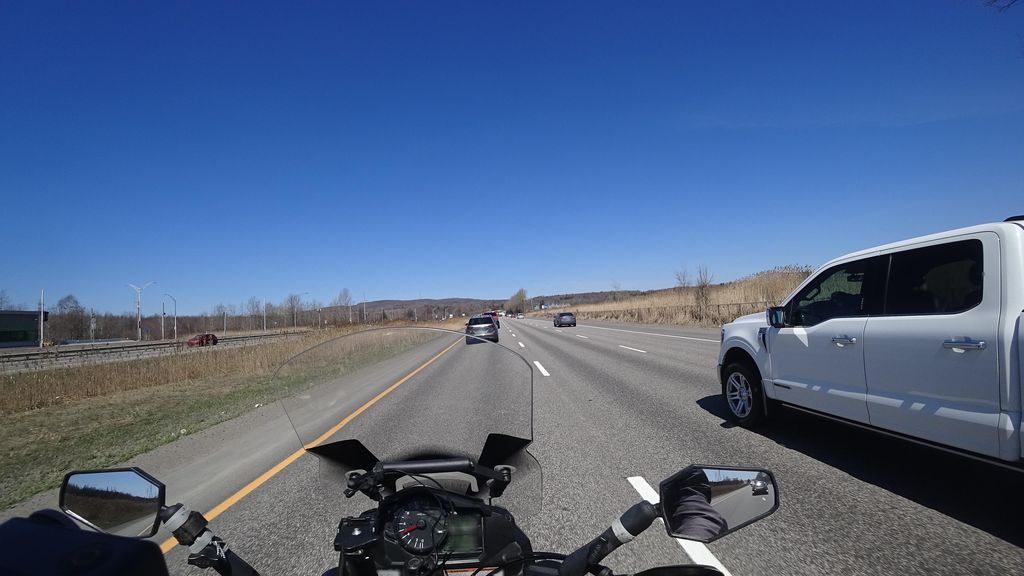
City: quebec_city